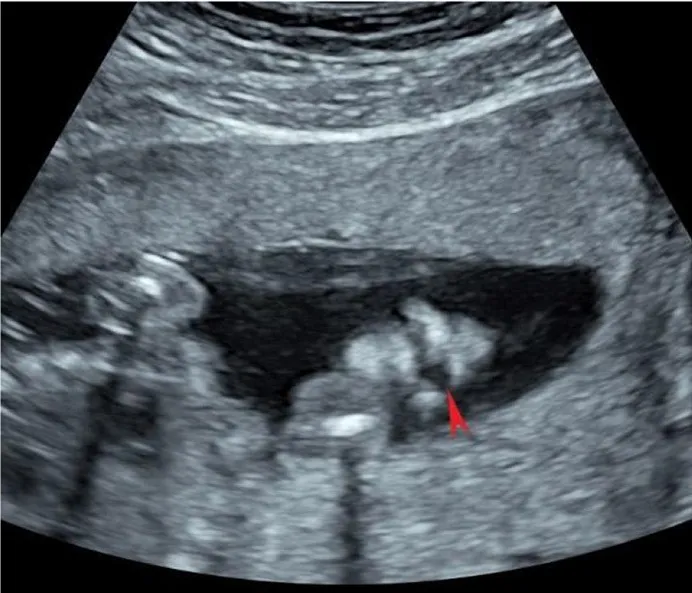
(A) Transabdominal scan performed at 25 weeks 4 days in coronal plane: the cleft lip appeared as an anhecogenic area at the level of the left upper lip.
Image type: radiology (ultrasound)